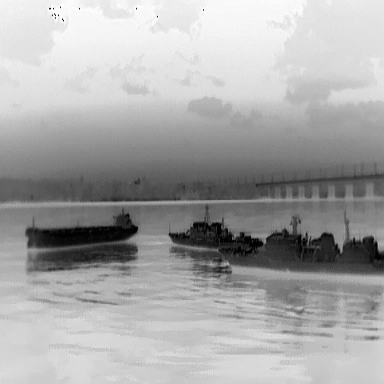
There are three objects shown in the infrared image, including two warships, and a liner.